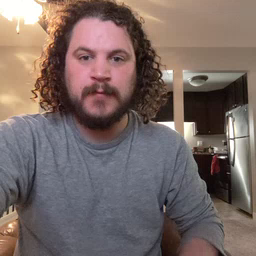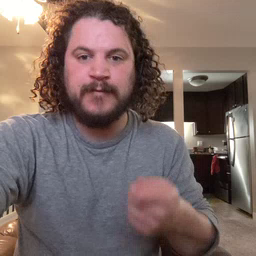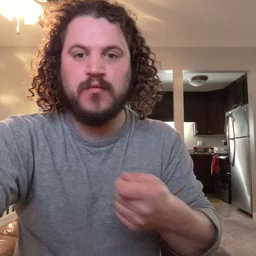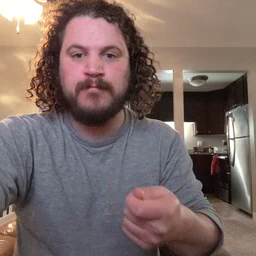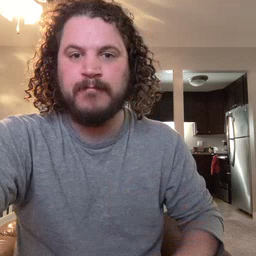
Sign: vacuum